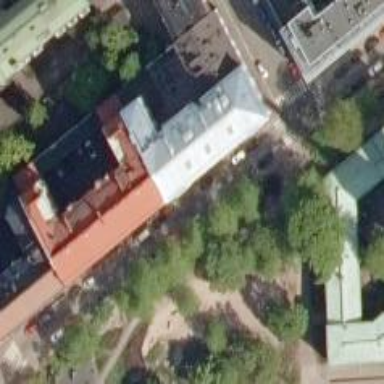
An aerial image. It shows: Kindergarten.